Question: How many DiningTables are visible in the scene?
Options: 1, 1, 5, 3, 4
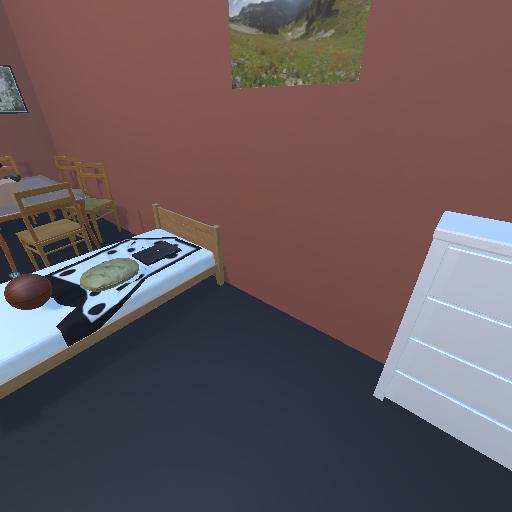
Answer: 1